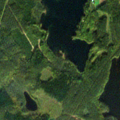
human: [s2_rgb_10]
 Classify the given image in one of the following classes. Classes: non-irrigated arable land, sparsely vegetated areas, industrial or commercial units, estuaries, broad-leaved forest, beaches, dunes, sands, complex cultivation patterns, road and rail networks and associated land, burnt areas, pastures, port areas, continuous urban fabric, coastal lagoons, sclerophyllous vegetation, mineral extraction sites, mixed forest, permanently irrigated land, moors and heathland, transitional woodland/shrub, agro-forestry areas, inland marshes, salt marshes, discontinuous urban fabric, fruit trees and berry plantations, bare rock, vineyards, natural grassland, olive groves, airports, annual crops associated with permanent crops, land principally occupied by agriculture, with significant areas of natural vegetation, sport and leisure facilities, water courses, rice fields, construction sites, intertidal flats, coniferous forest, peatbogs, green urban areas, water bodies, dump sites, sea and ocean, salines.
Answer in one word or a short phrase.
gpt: coniferous forest, water bodies